Brain MRI, t1w sequence, axial 2D slice.
Patient: age 44, sex F, weight 95 kg, height 1.95 m
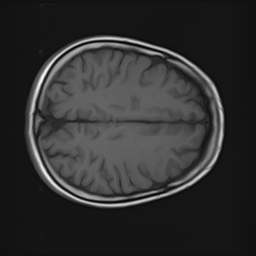